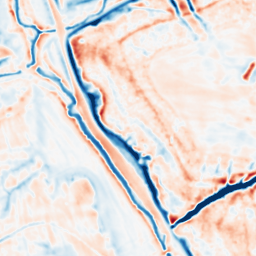
Category: multiscale
Decomposition family: dog
Decomposition parameters: sigma_low: 1
sigma_high: 5
Upsampling method: bicubic
Upsampling parameters: scale: 4
Upsampling scale: 4